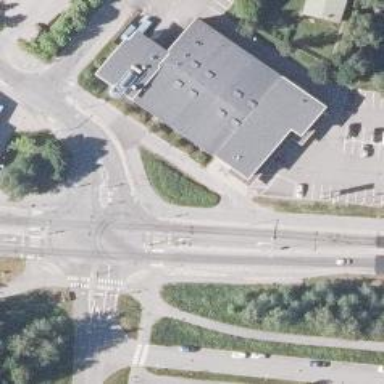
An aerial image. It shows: Post office.